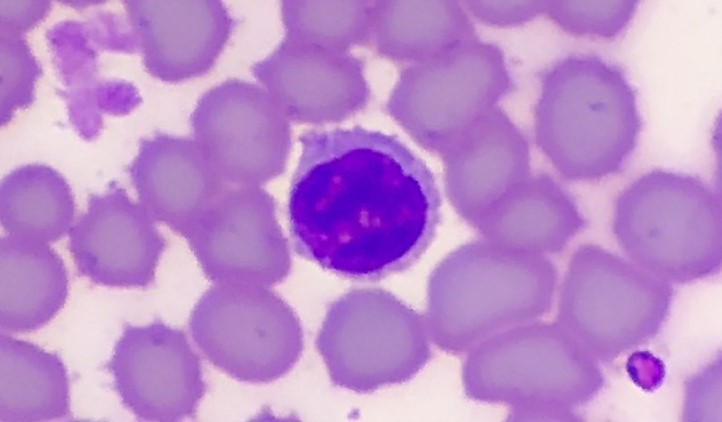
White blood cell type: Lymphocyte